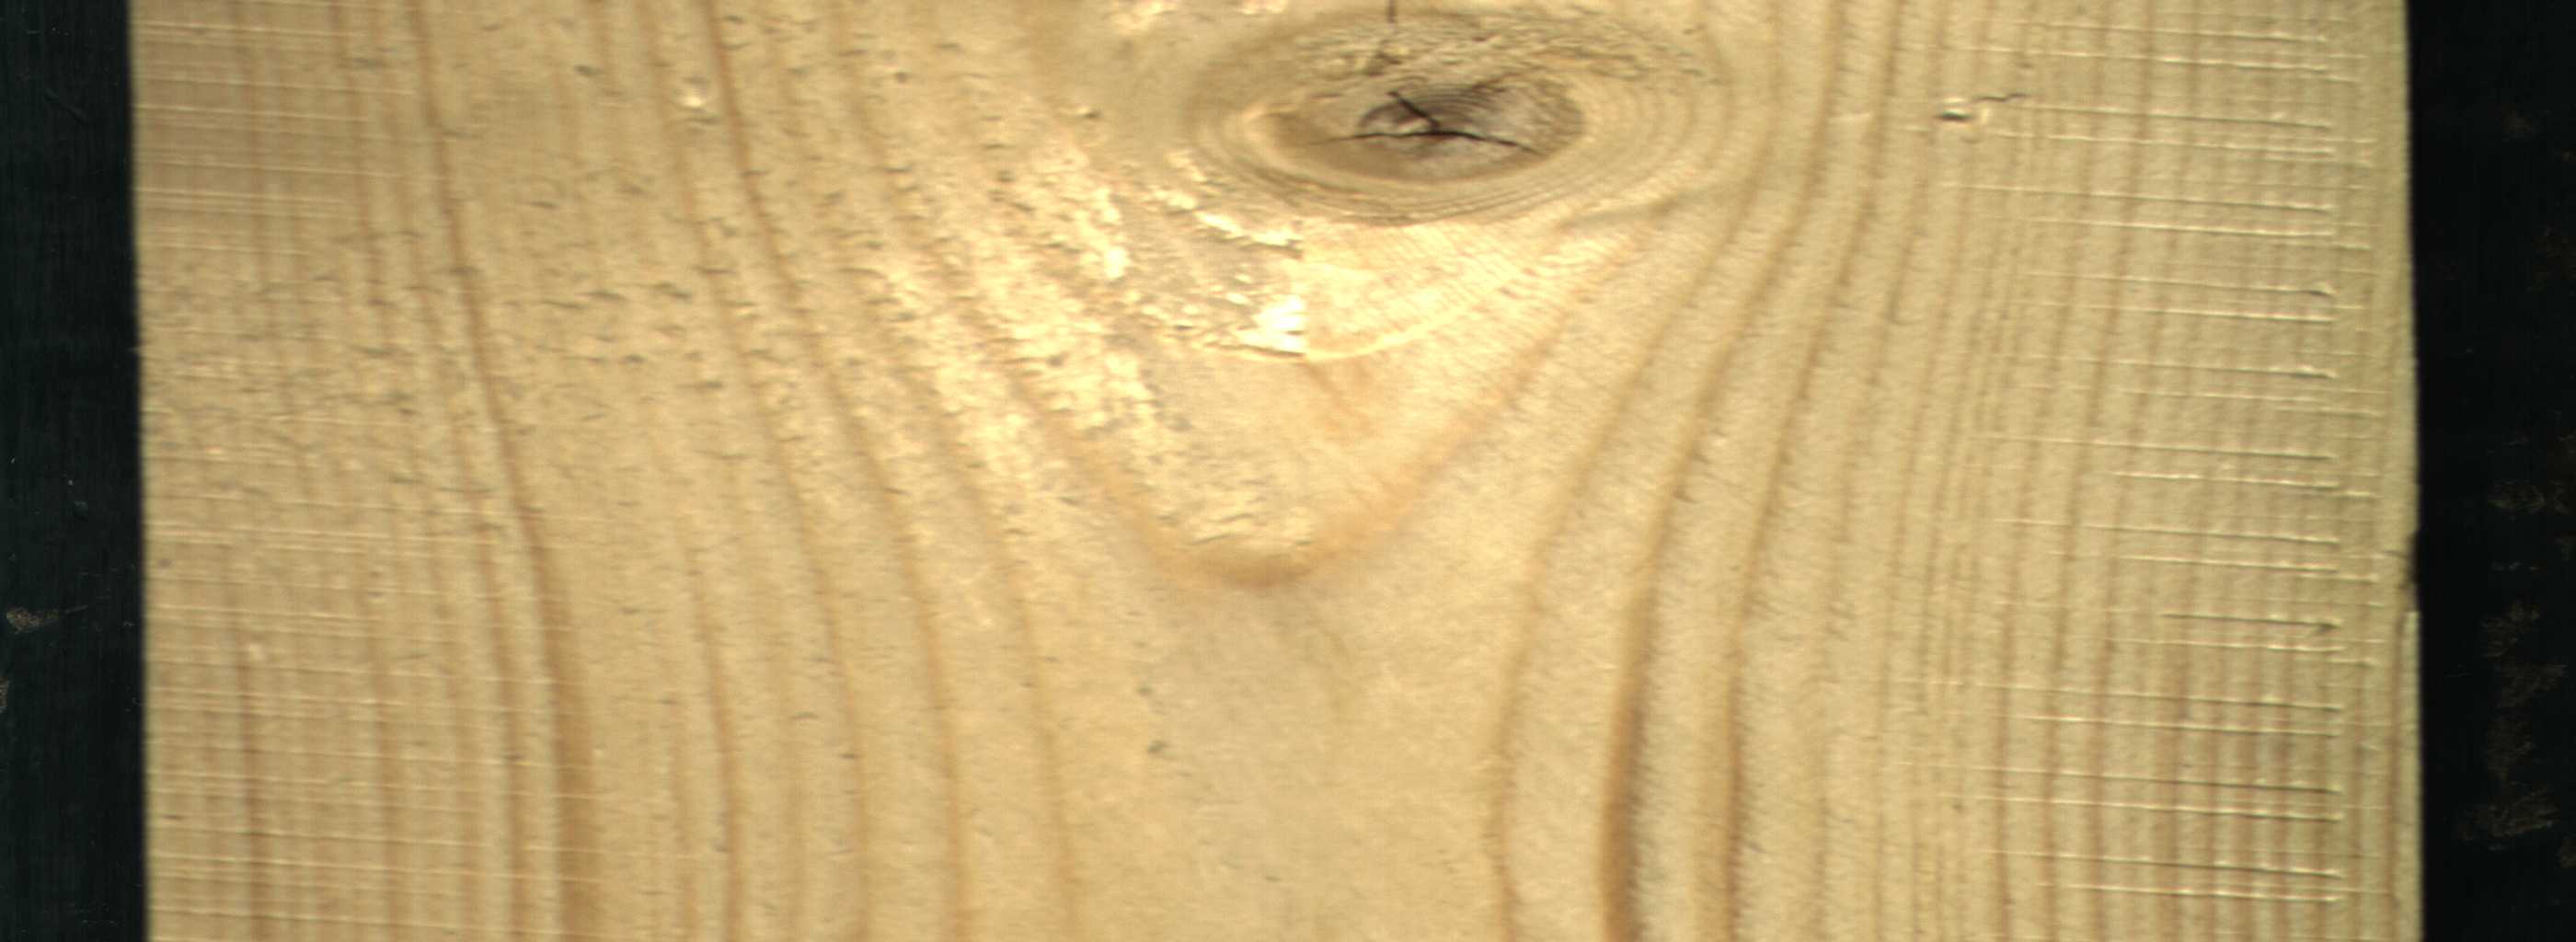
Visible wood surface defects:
knot_with_crack